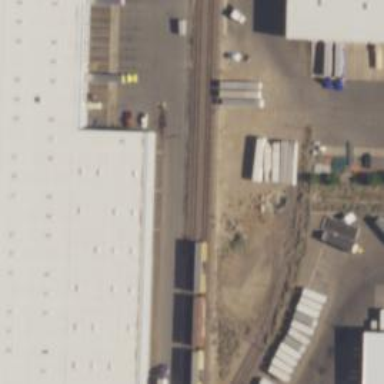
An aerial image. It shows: Railway siding for service.